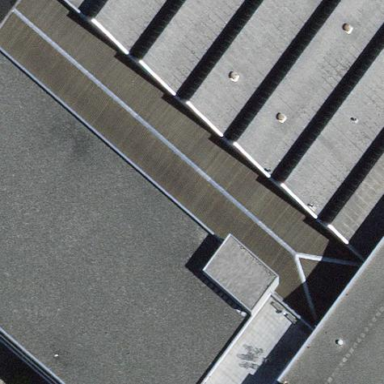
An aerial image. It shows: Commercial building.